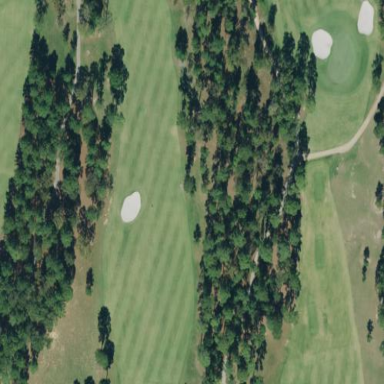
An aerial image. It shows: Golf course with designated path for golf carts.